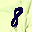
Label: 8